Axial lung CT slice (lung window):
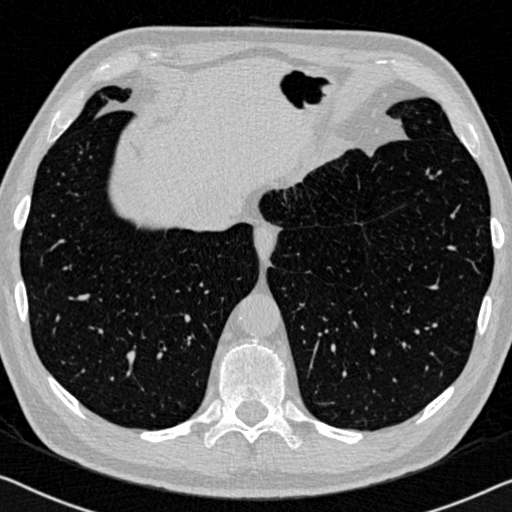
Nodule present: no